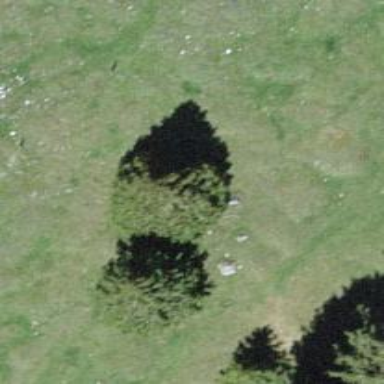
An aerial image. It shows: Needle-leaved tree in its natural environment.